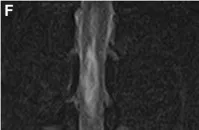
Magnetic resonance images of the cervical spinal cord and surrounding structures. 3D T1W MPRAGE sagittal plane.
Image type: radiology (mri)